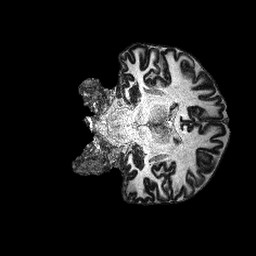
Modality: MP2RAGE
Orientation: coronal